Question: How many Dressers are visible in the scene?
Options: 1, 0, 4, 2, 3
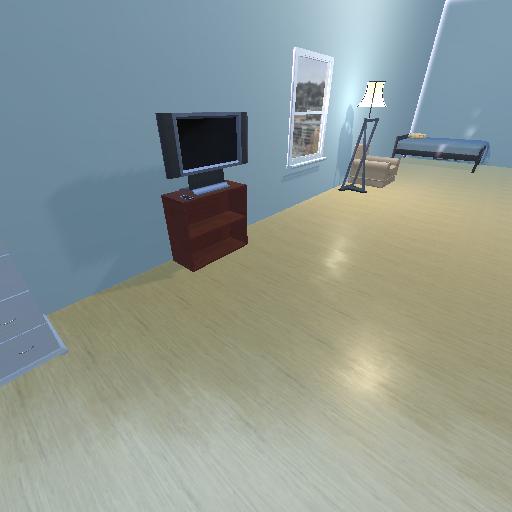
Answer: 1